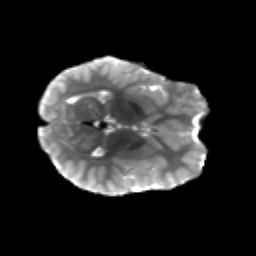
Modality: T2w
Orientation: axial
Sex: male
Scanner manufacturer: siemens
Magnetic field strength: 3 T
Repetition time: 5 s
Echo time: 0.071 s